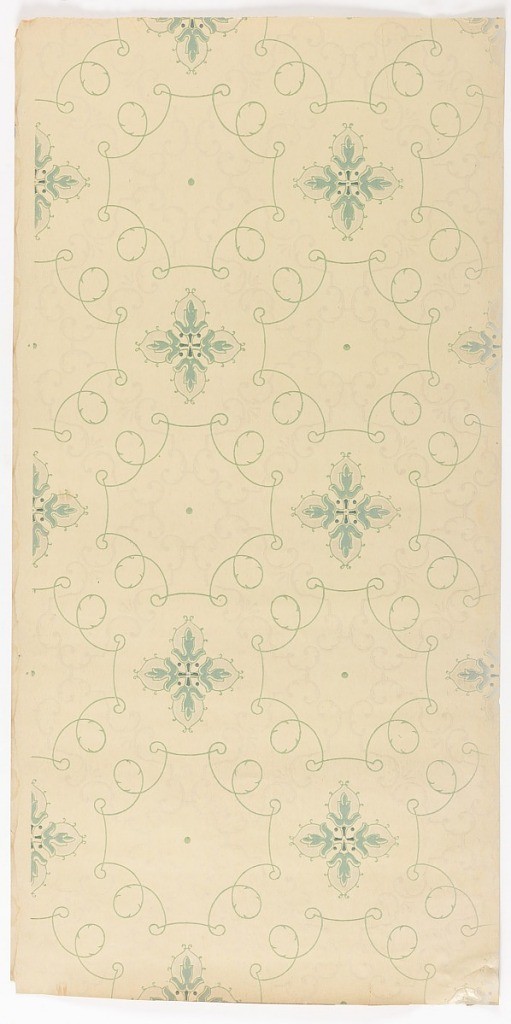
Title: Ceiling paper
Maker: Maxwell & Co., S.A., Chicago, Illinois, USA
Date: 1905–1915
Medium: Machine-printed paper, liquid mica
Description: Floral quatrefoil motifs enframed by scrolling and curling lines which create a grid or trellis pattern. Printed in blue, gray mica, and black on very light tan or off-white ground.